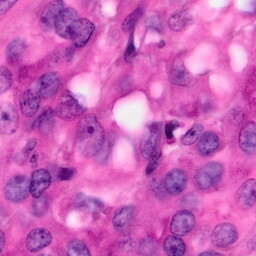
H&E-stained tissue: Pancreatic